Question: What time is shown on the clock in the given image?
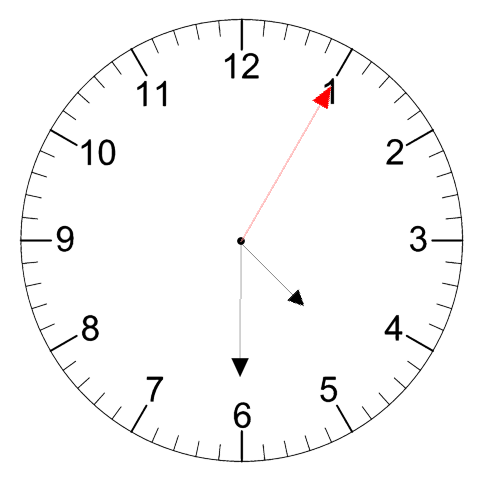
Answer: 04:30:05